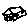
Label: house